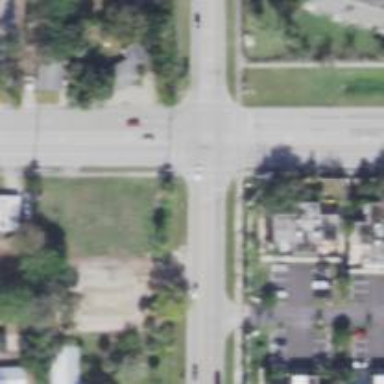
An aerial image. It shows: Tertiary road with separate sidewalks.